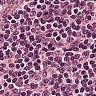
Metastatic tissue present: no